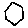
Label: hexagon